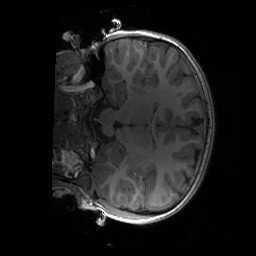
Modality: T1w
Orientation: coronal
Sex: male
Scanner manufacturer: siemens
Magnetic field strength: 3 T
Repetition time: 1.9 s
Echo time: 0.00243 s